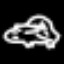
Label: frog